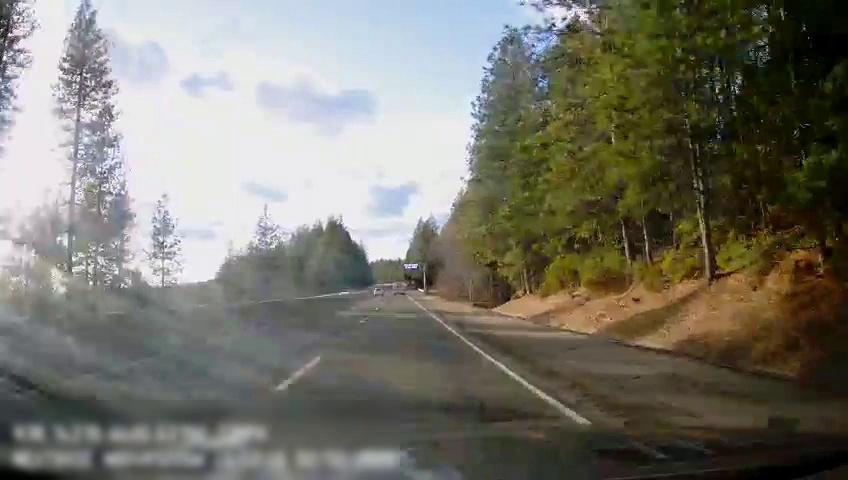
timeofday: Day
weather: Sunny
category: Drivable Space
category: Vehicles | Van
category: Vehicles | Car
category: Lanes | Alternate Lane
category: Lanes | Current Lane
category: Lanes | Alternate Lane
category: Traffic | Signs